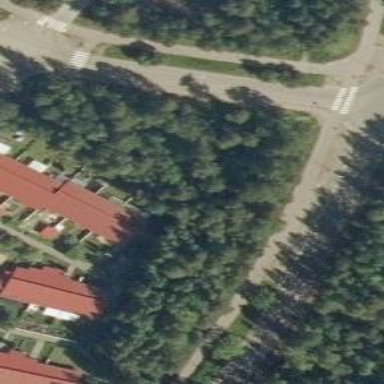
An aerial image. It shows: Residential building.